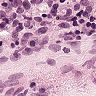
Metastatic tissue present: no